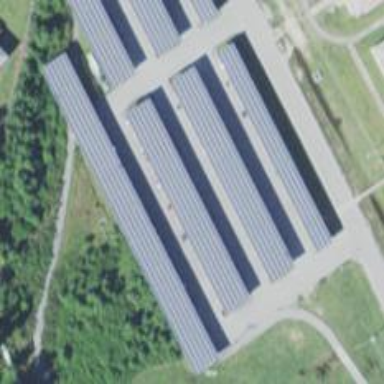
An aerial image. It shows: Solar photovoltaic panel generator located on building's roof.